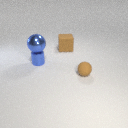
large brown rubber cube behind small brown rubber sphere